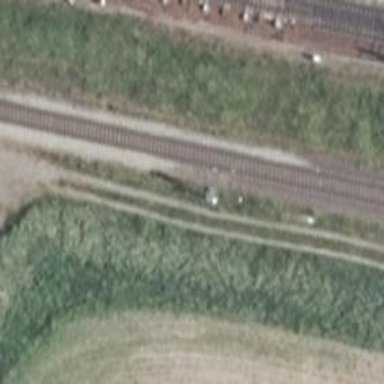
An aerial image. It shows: Railway signal.